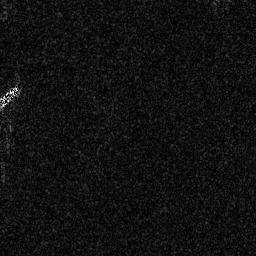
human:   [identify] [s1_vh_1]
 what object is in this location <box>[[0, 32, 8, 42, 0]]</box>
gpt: <ref>1 medium ship at the left</ref>